Field crop: maize
Growth stage: 1
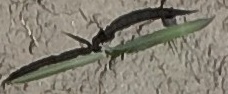
Species: sorghum